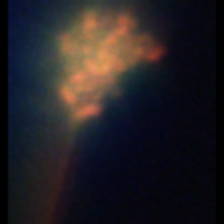
Taxon: Unknown_detritus
Group: Unknown